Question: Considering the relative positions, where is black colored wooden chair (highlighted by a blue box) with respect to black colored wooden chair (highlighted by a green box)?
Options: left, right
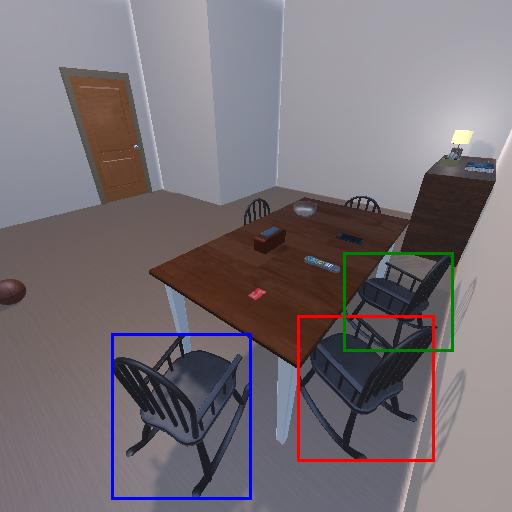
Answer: left